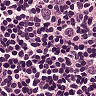
Metastatic tissue present: no